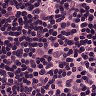
Metastatic tissue present: no